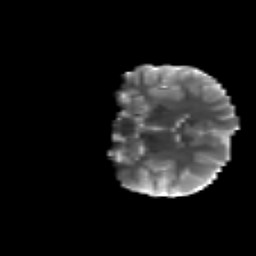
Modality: T2w
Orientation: coronal
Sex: male
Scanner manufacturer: siemens
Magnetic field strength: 3 T
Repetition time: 5 s
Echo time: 0.071 s